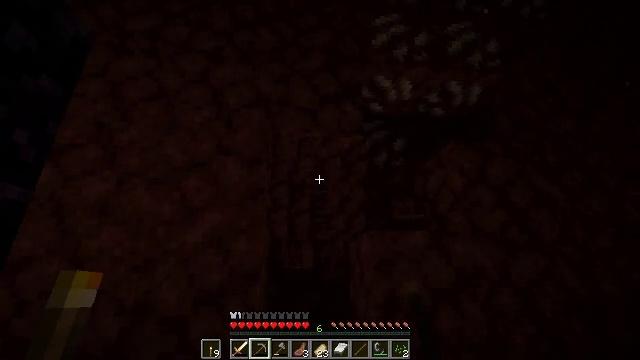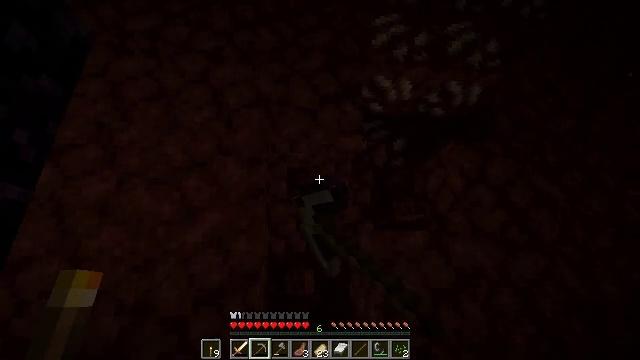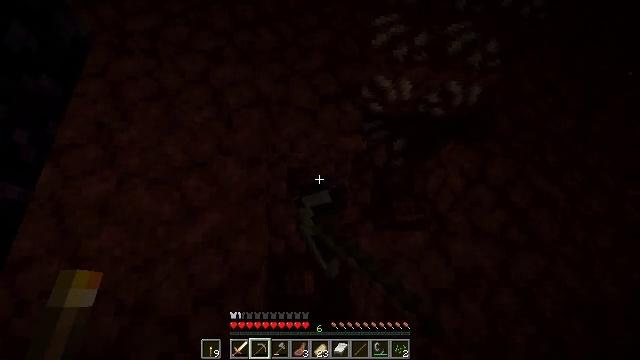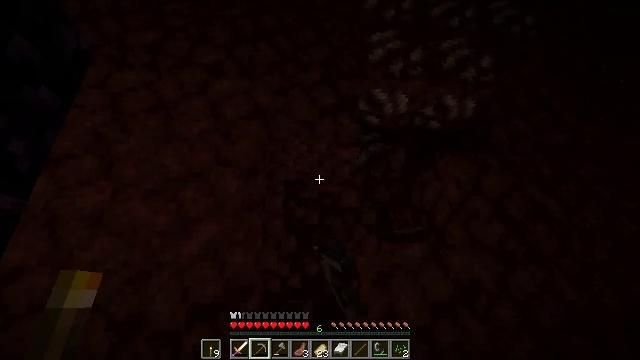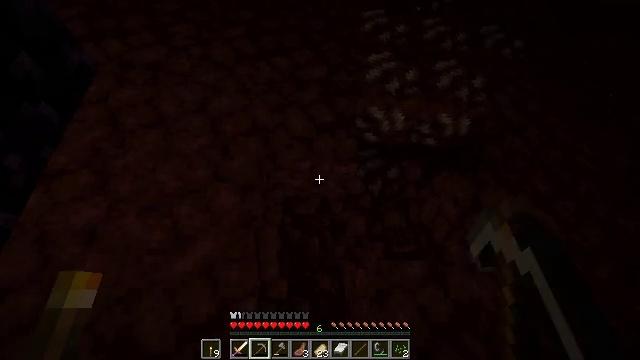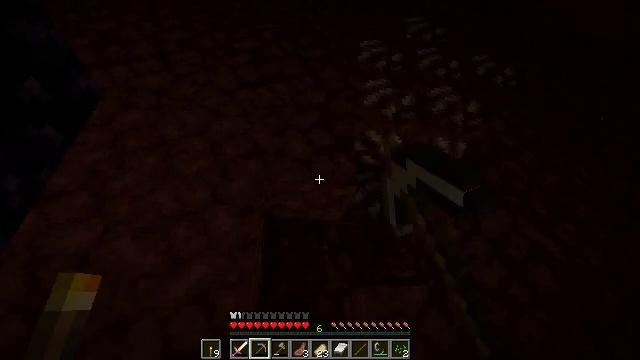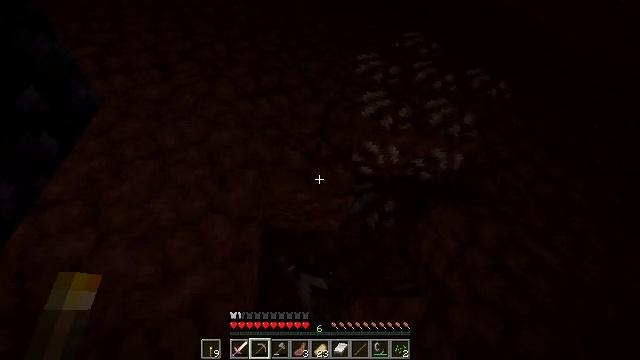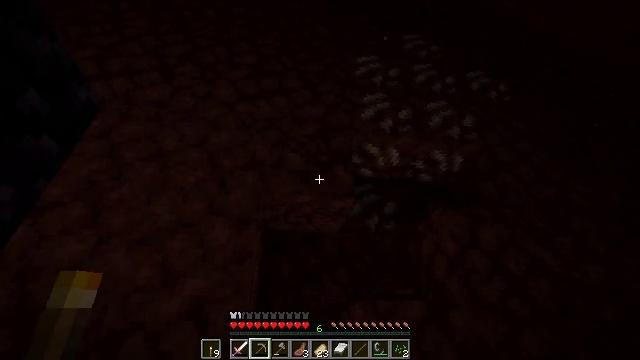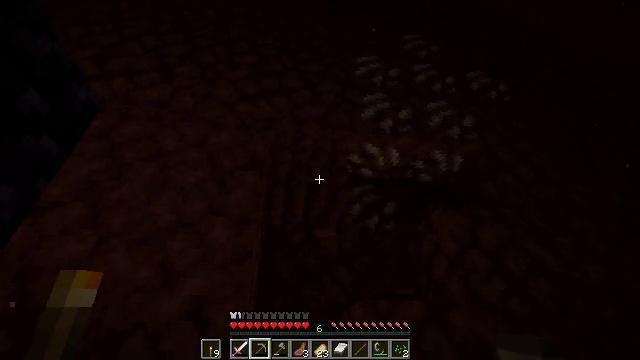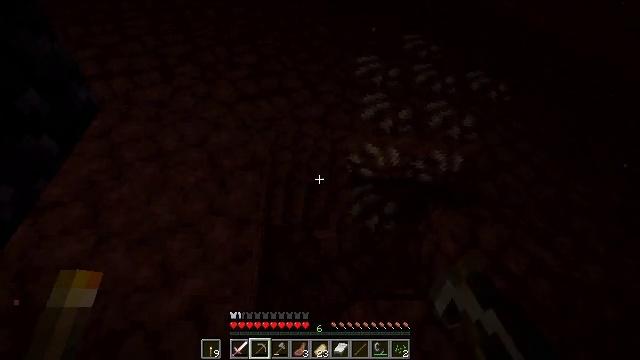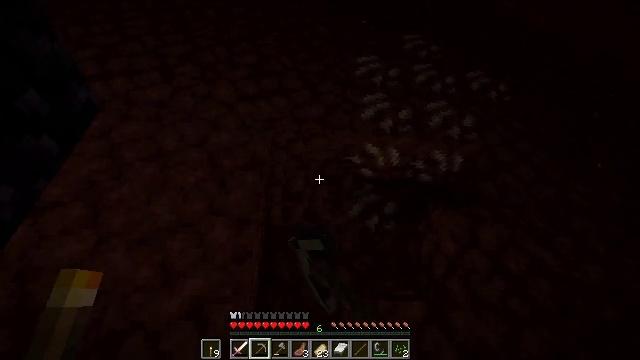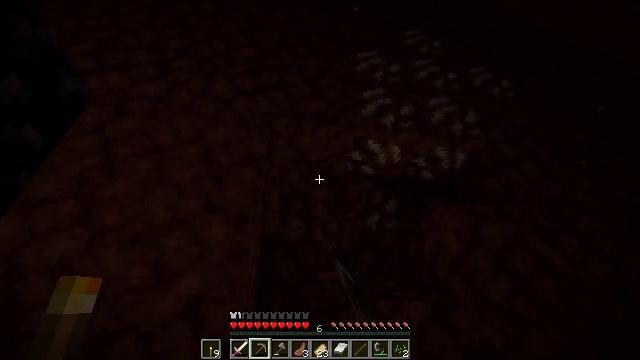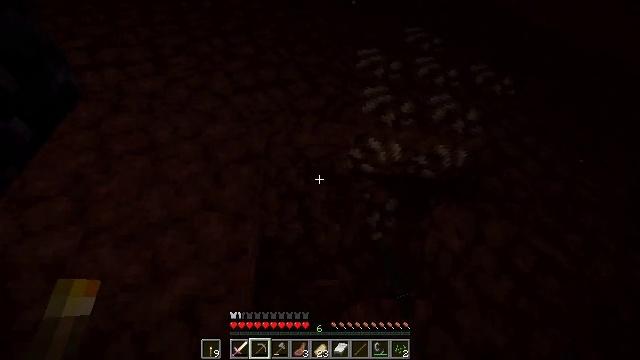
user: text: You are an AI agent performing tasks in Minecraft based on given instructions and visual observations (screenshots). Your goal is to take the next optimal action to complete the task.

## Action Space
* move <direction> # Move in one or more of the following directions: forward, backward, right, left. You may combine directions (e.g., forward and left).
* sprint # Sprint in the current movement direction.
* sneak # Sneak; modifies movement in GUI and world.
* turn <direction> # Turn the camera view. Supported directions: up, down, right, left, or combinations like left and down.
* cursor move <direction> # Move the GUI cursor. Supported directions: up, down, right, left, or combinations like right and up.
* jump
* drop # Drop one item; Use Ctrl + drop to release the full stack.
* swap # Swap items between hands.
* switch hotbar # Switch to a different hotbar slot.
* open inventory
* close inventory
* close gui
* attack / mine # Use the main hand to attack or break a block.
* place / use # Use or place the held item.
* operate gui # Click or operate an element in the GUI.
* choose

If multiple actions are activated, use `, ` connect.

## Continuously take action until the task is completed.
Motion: motion action
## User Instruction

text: Mine the netherrack in the Nether.
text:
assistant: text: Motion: attack / mine
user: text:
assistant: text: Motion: attack / mine
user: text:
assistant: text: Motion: turn up, attack / mine
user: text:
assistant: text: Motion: turn up, attack / mine
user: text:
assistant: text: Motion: turn up, attack / mine
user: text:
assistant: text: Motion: turn up, attack / mine
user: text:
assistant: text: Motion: attack / mine
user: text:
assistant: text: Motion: attack / mine
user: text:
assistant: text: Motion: attack / mine
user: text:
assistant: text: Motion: attack / mine
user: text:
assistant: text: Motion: move forward, attack / mine
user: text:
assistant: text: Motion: move forward, attack / mine
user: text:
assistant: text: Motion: attack / mine